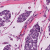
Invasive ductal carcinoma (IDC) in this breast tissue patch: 1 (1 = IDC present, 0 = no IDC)